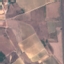
Land use / land cover: PermanentCrop